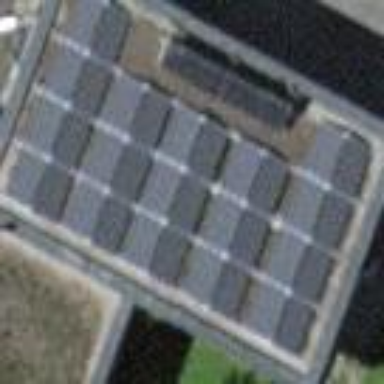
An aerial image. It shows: Solar power generator using photovoltaic method with solar photovoltaic panel types.